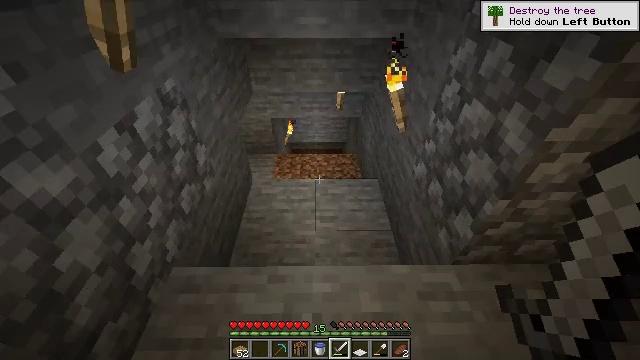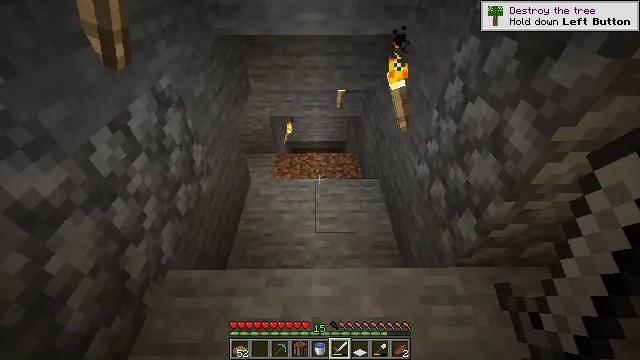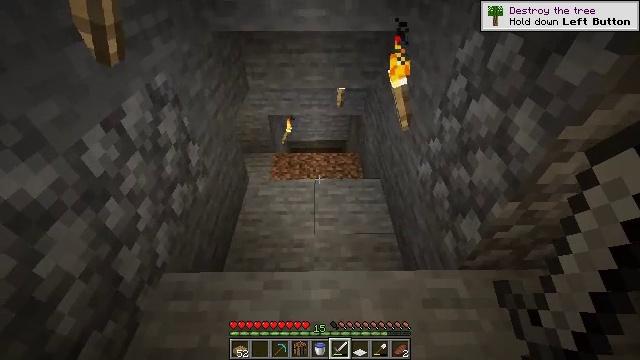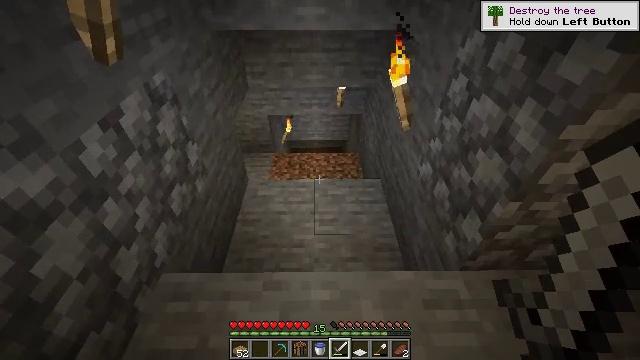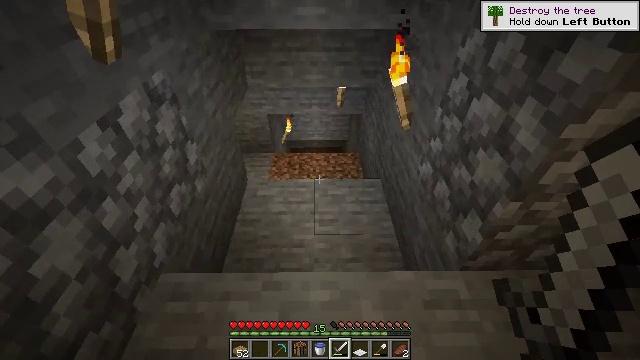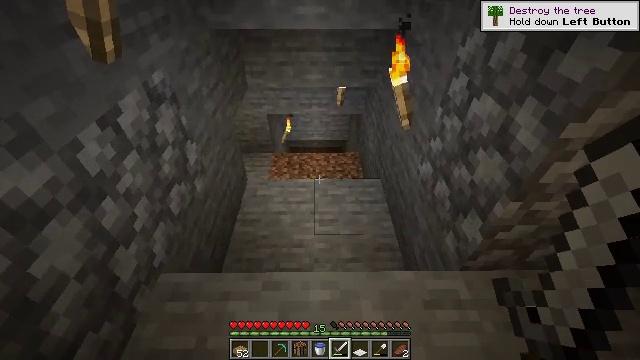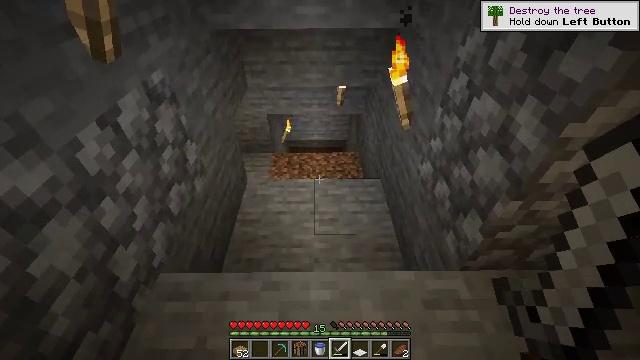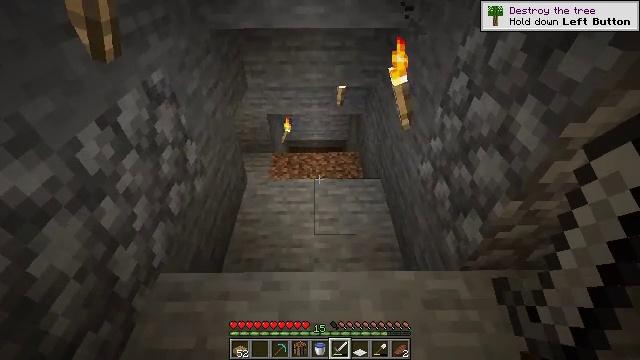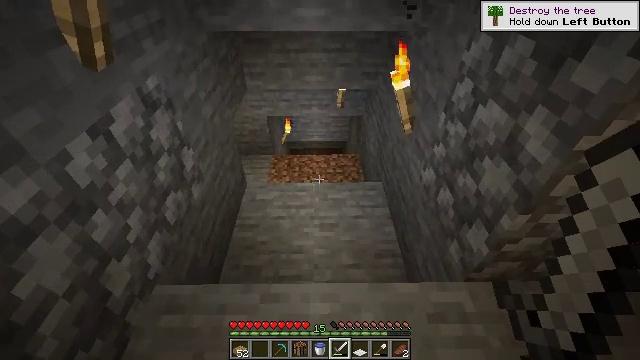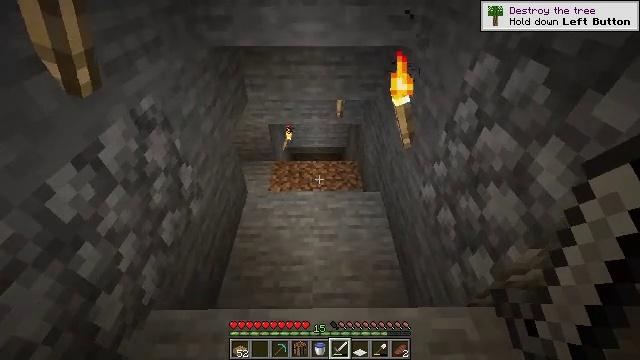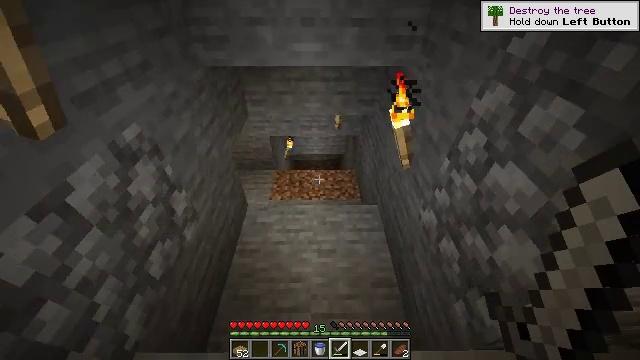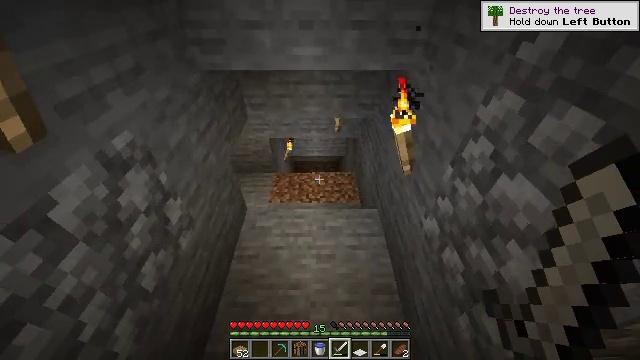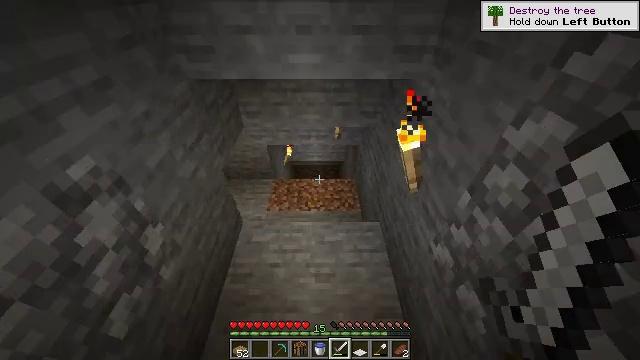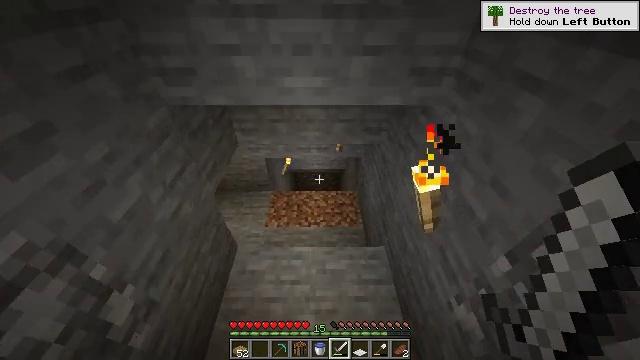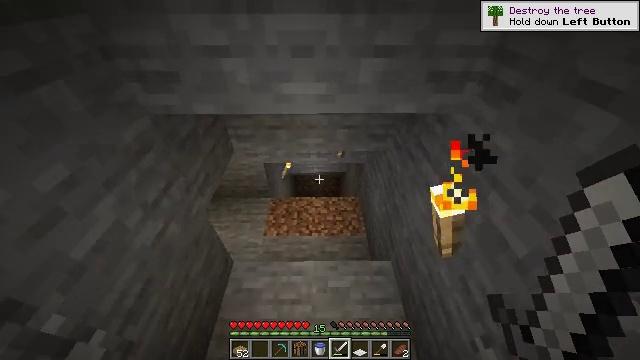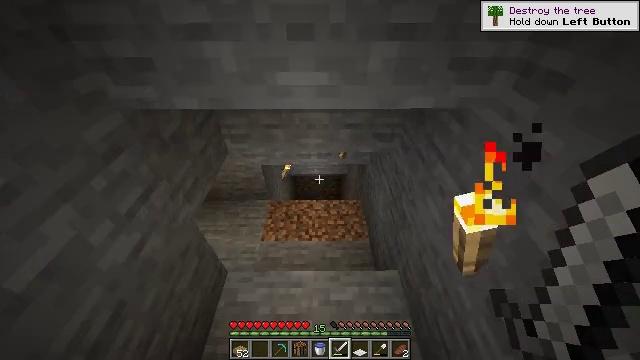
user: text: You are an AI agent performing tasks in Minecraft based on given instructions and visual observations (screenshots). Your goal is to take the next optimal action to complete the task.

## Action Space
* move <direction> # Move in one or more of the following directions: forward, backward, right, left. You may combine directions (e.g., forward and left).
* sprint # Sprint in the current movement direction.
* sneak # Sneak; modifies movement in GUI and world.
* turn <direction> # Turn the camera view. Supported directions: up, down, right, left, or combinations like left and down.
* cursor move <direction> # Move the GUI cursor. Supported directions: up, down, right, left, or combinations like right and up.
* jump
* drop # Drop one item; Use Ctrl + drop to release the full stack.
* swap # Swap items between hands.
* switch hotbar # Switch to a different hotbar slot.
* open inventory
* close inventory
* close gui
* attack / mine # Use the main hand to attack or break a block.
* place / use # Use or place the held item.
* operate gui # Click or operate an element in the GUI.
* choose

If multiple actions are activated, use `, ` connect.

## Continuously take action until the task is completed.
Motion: motion action
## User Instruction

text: Mine planks.
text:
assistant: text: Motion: no_op
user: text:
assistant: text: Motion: no_op
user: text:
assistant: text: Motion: no_op
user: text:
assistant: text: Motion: no_op
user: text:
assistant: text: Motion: no_op
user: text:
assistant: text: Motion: no_op
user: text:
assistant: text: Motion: no_op
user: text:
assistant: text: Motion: move forward, sprint
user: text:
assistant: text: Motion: move forward, sprint
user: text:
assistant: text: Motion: move forward, sprint
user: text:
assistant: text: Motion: move forward, sprint
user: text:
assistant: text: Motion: move forward, sprint
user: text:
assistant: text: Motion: move forward, sprint
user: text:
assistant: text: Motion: move forward, sprint
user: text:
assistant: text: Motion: move forward, sprint
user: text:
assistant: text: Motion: move forward, sprint
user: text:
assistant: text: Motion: move forward, sprint
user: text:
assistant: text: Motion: move forward, sprint
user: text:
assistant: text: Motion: move forward, sprint
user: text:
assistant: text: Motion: move forward, sprint
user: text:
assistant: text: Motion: move forward, sprint
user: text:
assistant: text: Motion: move forward, sprint
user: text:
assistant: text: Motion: move forward, sprint
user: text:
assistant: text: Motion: move forward, sprint
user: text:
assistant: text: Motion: move forward, sprint
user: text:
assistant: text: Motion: move forward, sprint
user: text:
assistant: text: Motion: move forward, sprint
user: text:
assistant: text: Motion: move forward, sprint
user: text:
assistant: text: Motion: move forward, sprint
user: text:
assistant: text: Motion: move forward, sprint